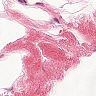
Metastatic tissue present: no